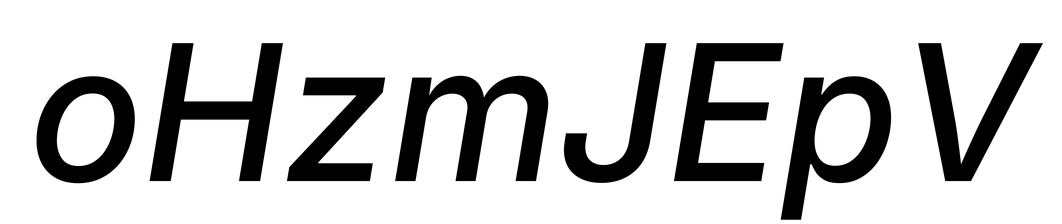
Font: Inter-Italic_Medium_Italic